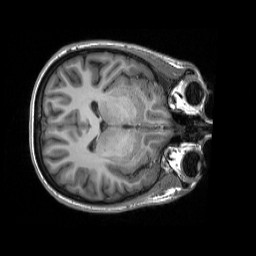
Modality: T1w
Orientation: axial
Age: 23
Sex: female
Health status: ill
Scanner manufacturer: siemens
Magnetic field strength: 3 T
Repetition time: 2.3 s
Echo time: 0.00201 s